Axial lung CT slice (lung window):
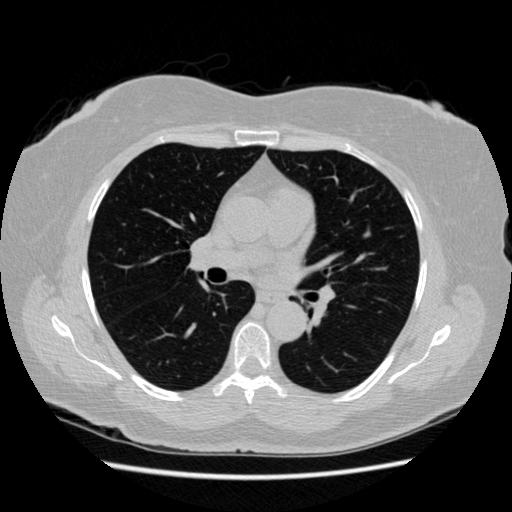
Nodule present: no